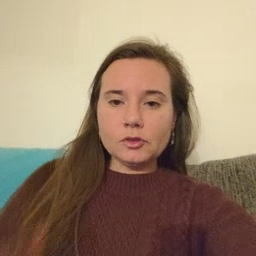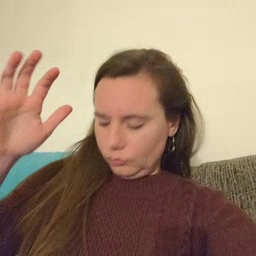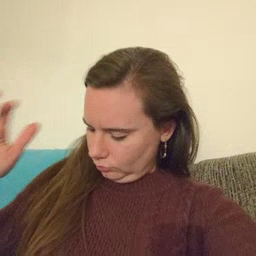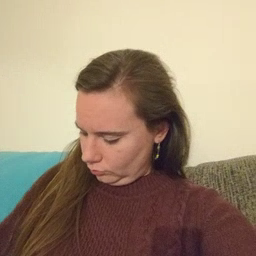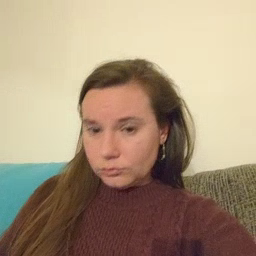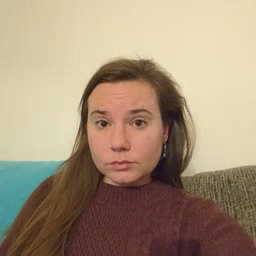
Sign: rain